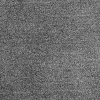
Atmospheric dust classification: dusty